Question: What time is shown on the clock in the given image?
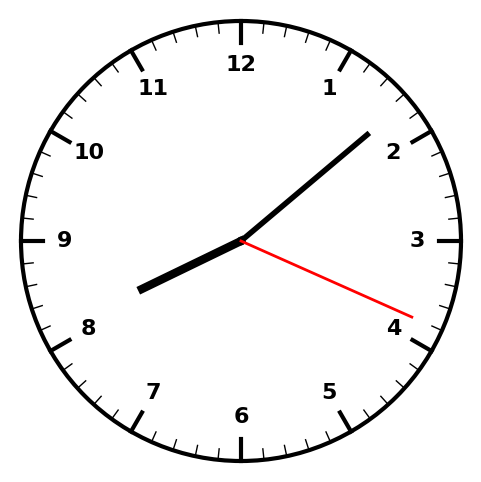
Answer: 08:08:19